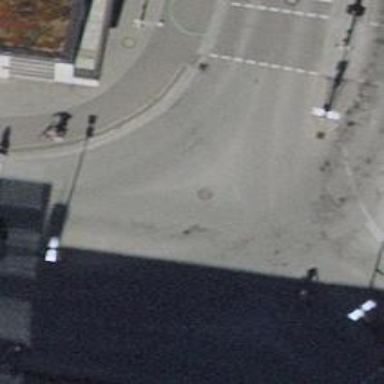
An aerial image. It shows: Residential road with asphalt surface. It includes separate cycle lane and sidewalk.